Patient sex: M
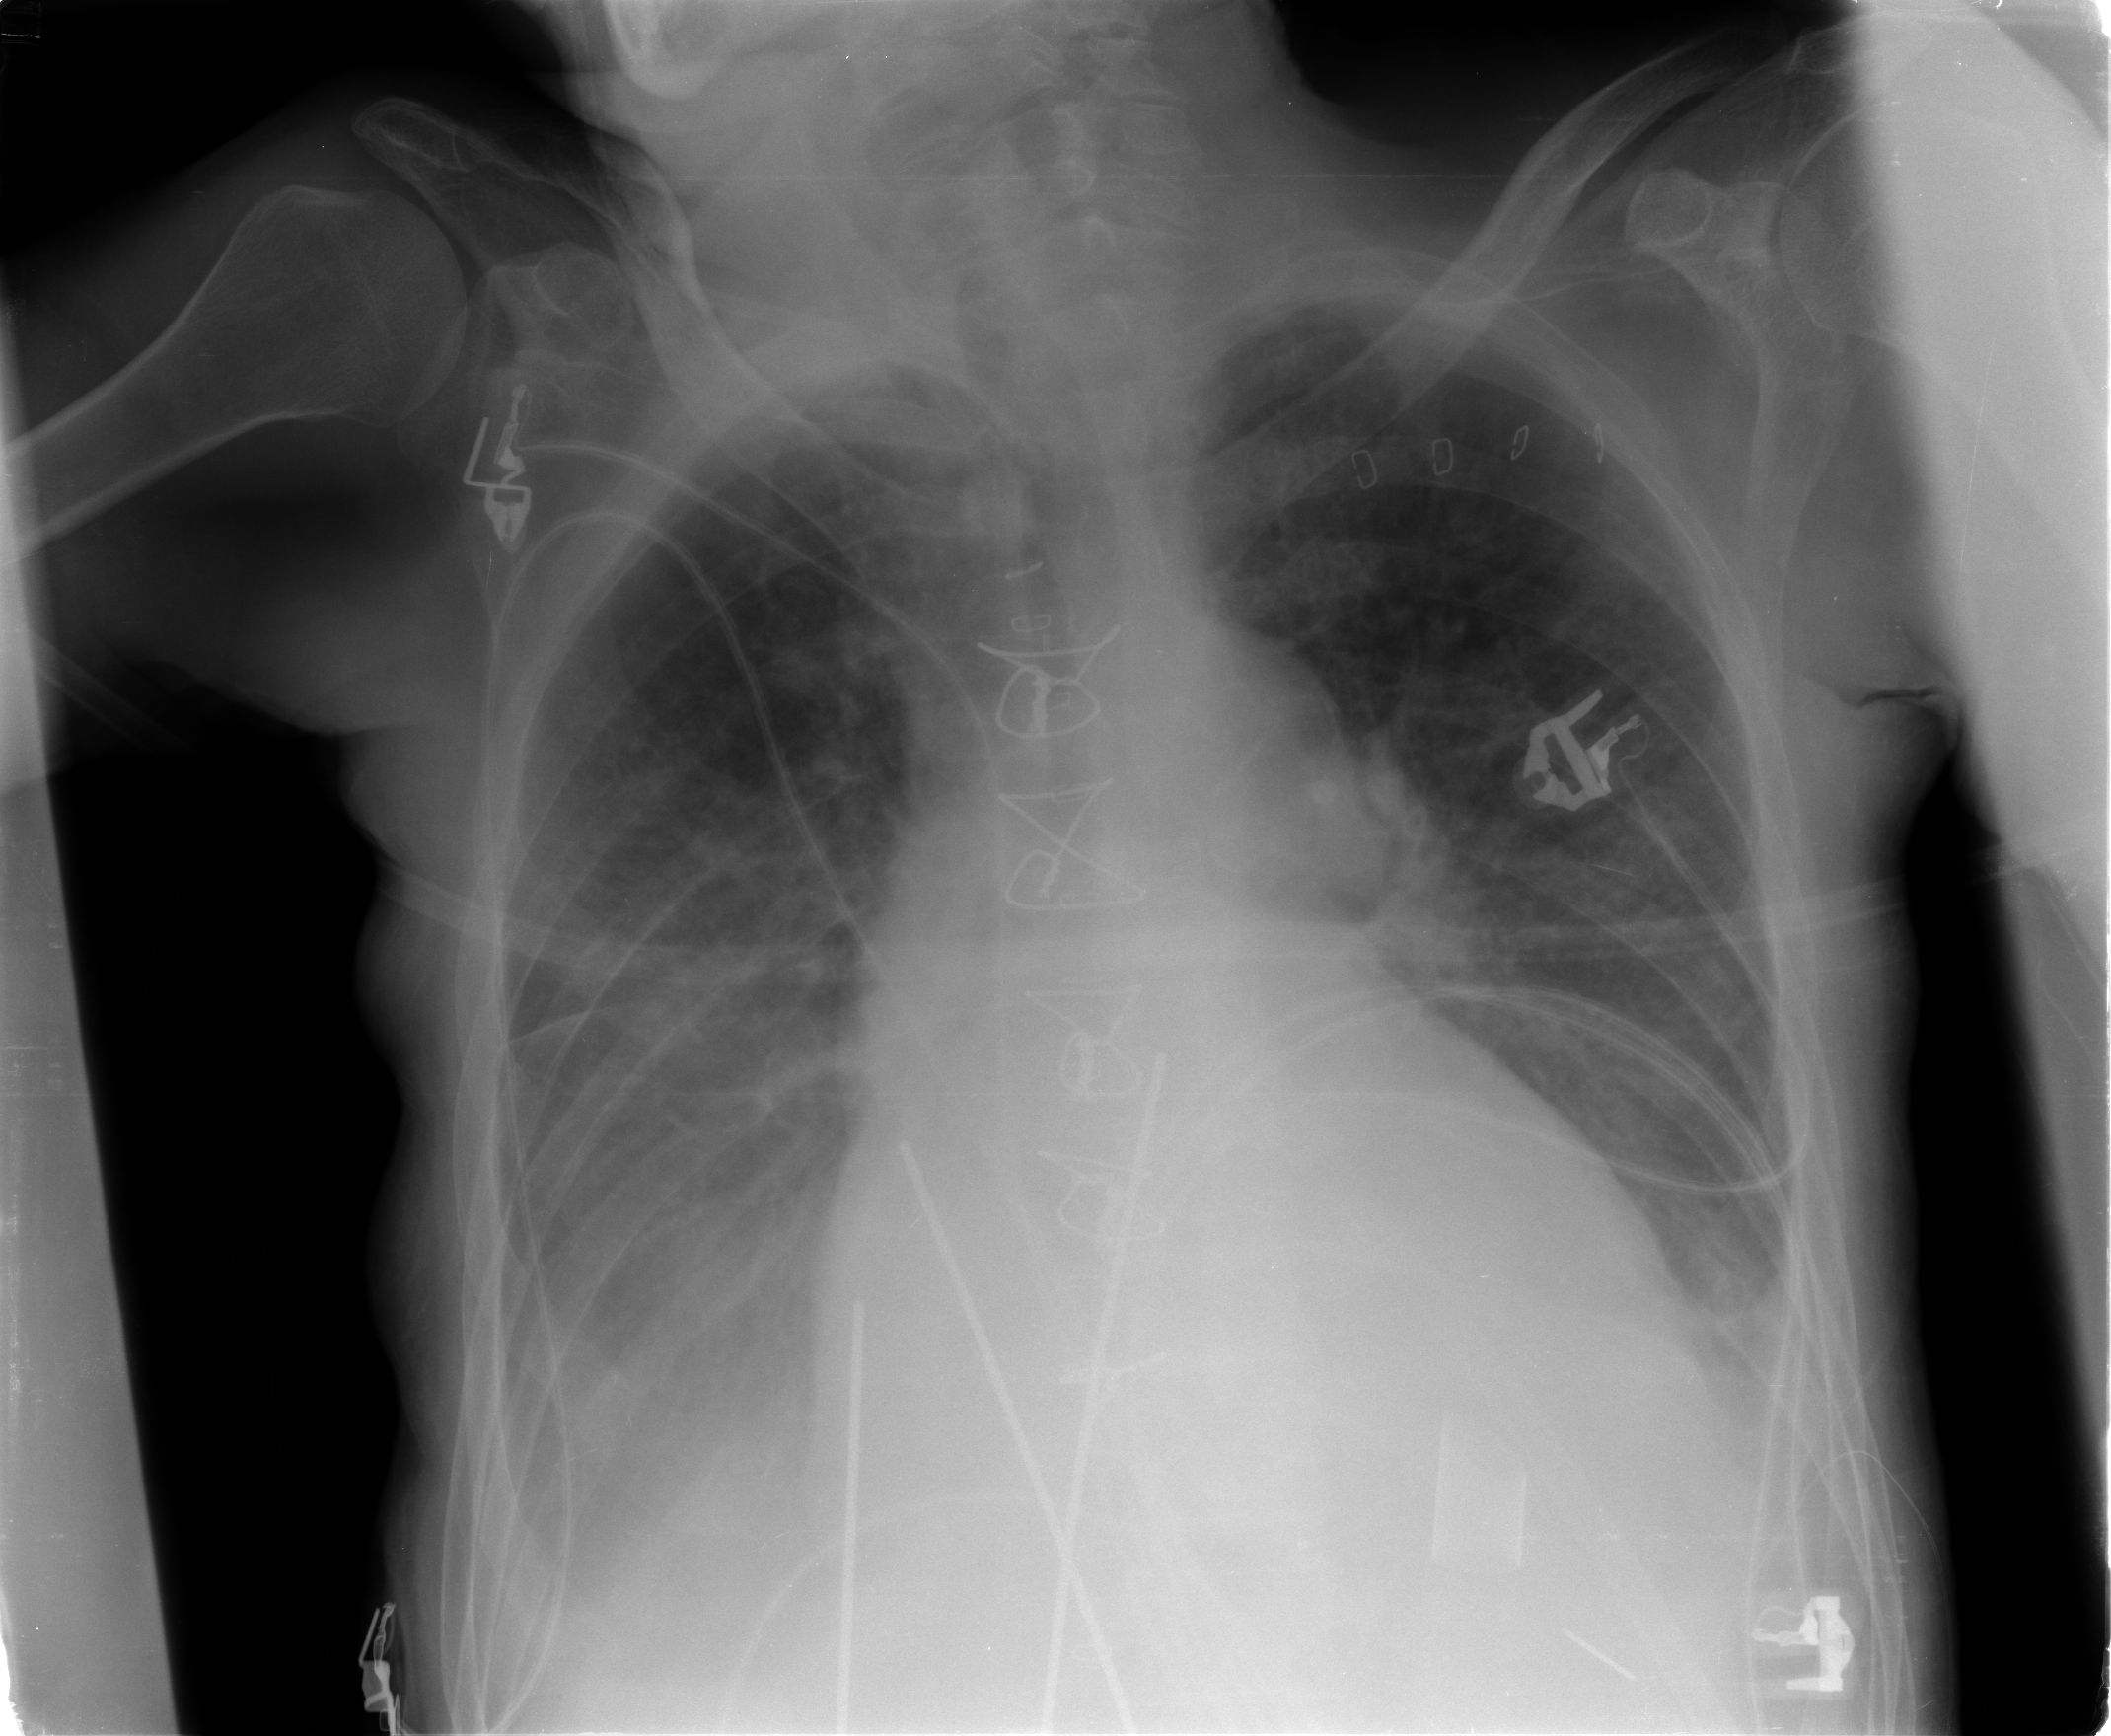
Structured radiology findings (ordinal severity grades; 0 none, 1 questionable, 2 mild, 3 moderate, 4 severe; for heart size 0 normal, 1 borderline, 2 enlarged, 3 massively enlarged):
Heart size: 2
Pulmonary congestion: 2
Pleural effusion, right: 2
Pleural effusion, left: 2
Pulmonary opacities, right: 1
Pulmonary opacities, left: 0
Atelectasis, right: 2
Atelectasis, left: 2